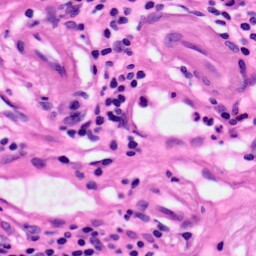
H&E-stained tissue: Pancreatic